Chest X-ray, PA view. Patient: 61 years old, sex M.
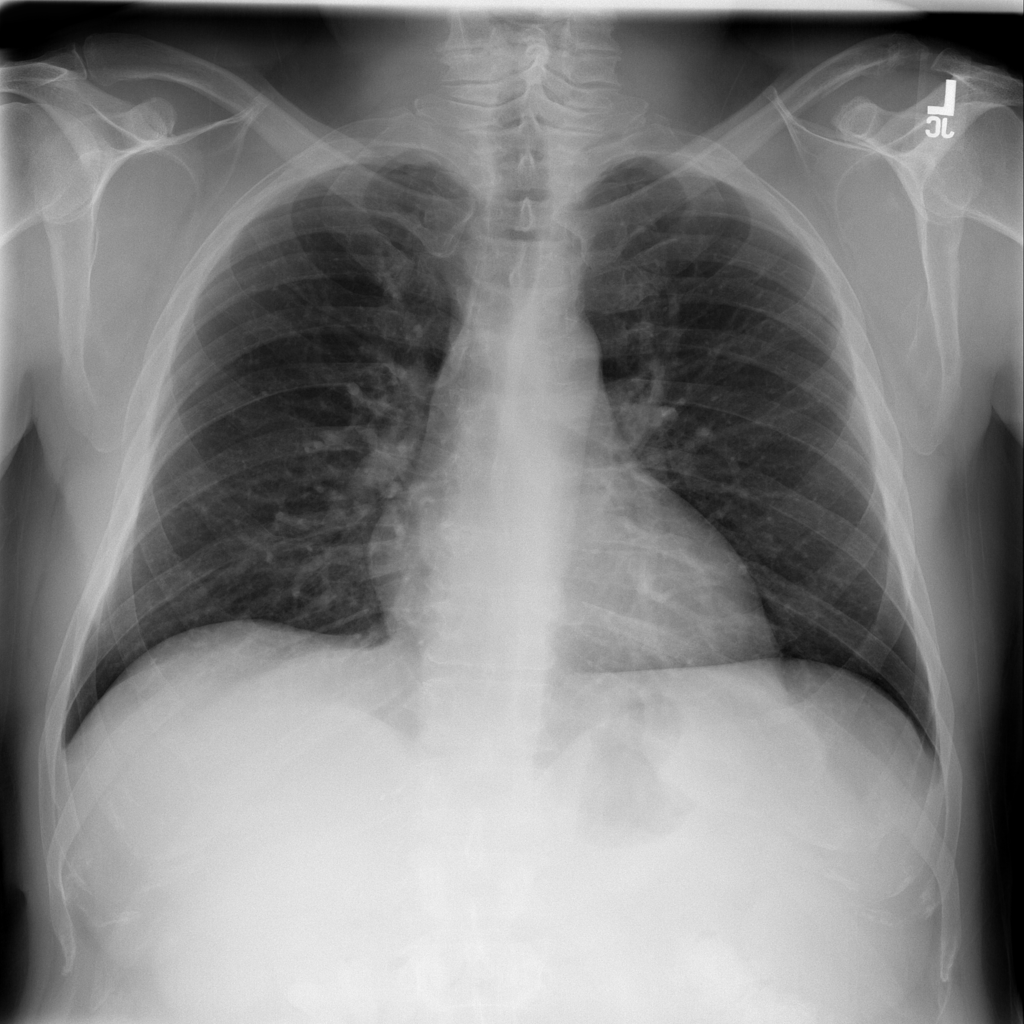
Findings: No Finding